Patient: sex F, age 65
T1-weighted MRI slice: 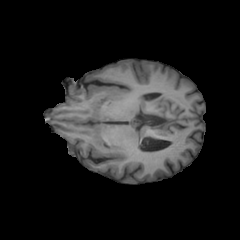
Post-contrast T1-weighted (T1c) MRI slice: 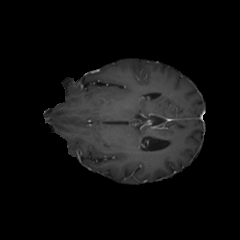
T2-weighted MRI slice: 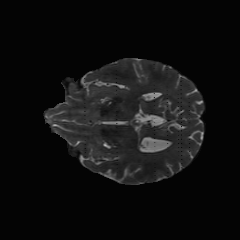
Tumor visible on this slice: no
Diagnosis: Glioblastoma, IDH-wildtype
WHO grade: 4